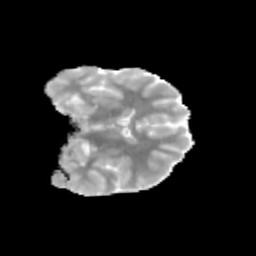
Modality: MD
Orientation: coronal
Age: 12
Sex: female
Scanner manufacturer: siemens
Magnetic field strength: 3 T
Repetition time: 3.8 s
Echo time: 0.07 s